Question: How do I get rid of the navigation bar at the top of Bing Maps? The bar has Road and Automatic selectors as well as Bird's Eye and Aerial selectors.
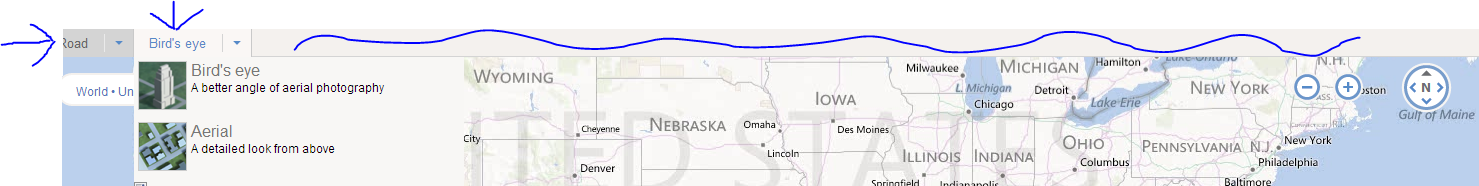
Answer: '''
Microsoft.Maps.loadModule('Microsoft.Maps.Themes.BingTheme', { callback: function()
{
map = new Microsoft.Maps.Map(document.getElementById('SDKmap'),
{
credentials: 'Your Bing Maps Key',
theme: new Microsoft.Maps.Themes.BingTheme(),
showMapTypeSelector:false
});
}});
'''